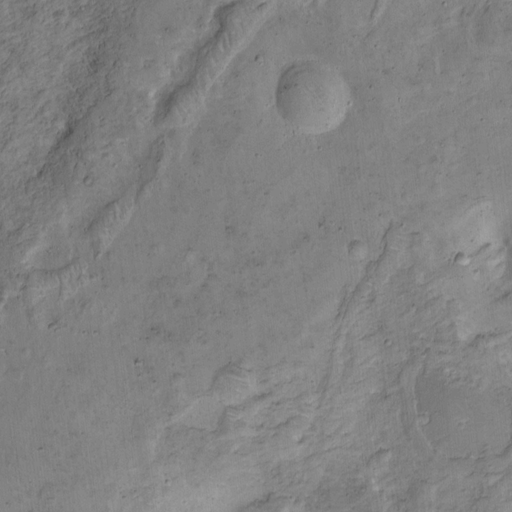
Objects detected: cone